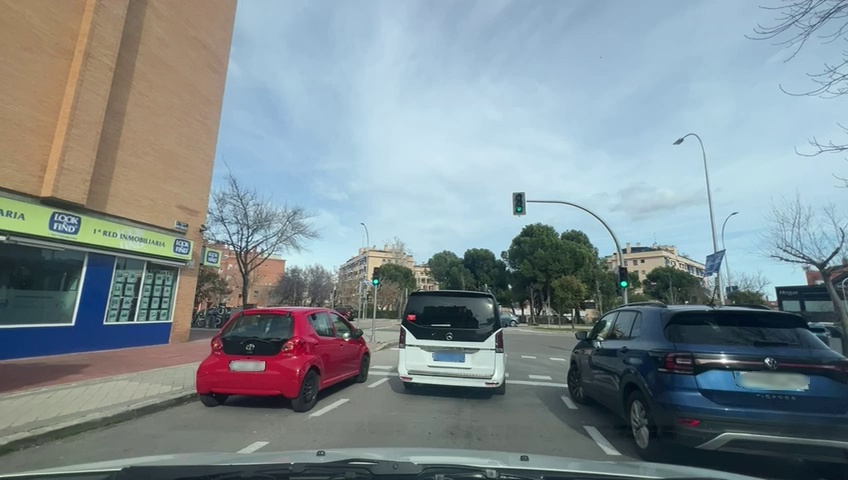
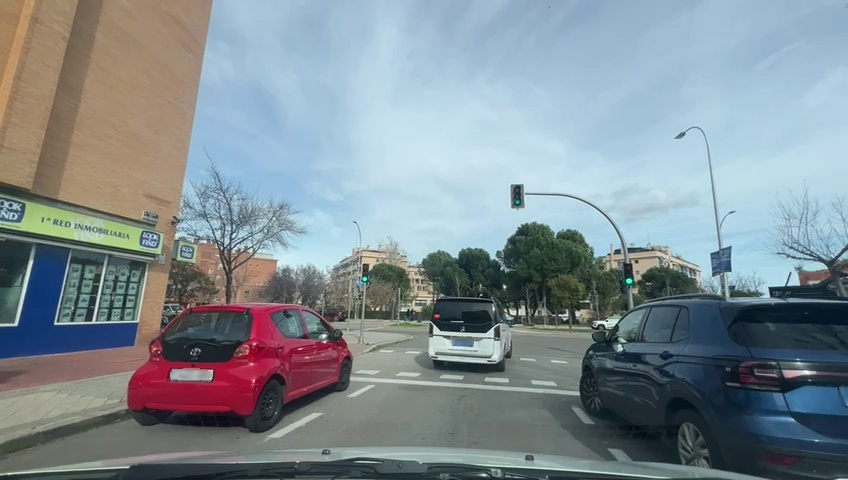
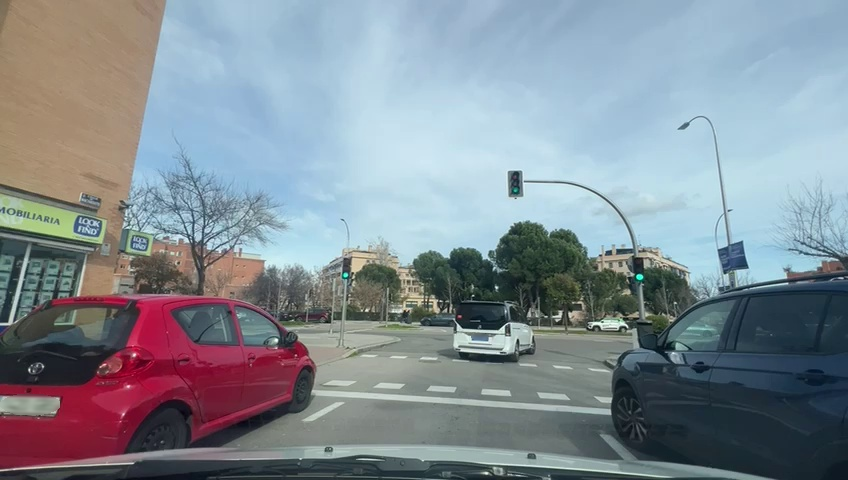
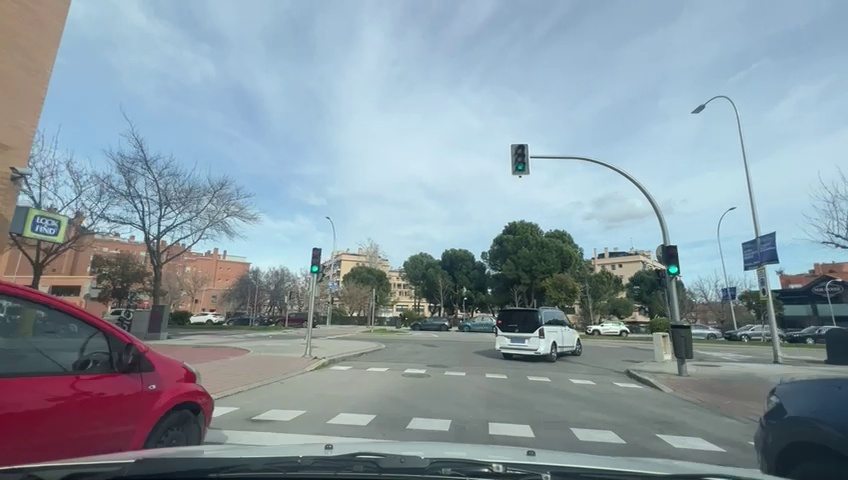
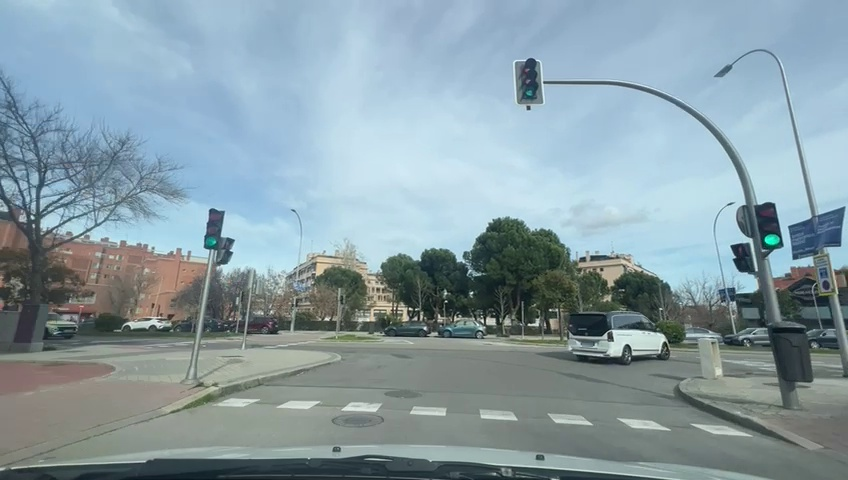
Situation: Traffic light
Question: Do you observe any red traffic light regulating the ego lane?
Answer: No
Reasoning: A green traffic light is visible directly ahead, aligned with the ego lane and direction of travel.

Situation: Traffic light
Question: What is the color of the traffic light regulating the ego lane?
Answer: Green
Reasoning: The traffic light facing the ego lane displays green.

Situation: Traffic light
Question: Is the ego vehicle positioned in a dedicated right-turn lane before the traffic light?
Answer: No
Reasoning: The ego vehicle is located in the central lane.

Situation: Traffic light
Question: Is the ego vehicle positioned in a dedicated left-turn lane before the traffic light?
Answer: No
Reasoning: The ego vehicle is located in the central lane.

Situation: Traffic light
Question: Are multiple traffic lights regulating the ego direction of travel displaying different colors simultaneously?
Answer: No
Reasoning: A green traffic light is visible directly ahead, aligned with the ego lane and direction of travel.